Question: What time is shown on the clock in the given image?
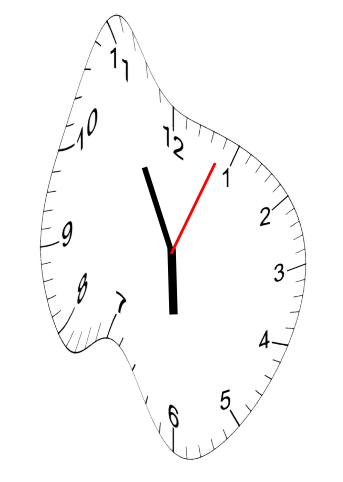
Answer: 05:55:04